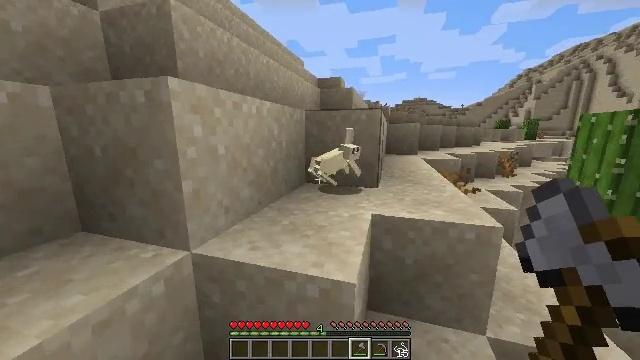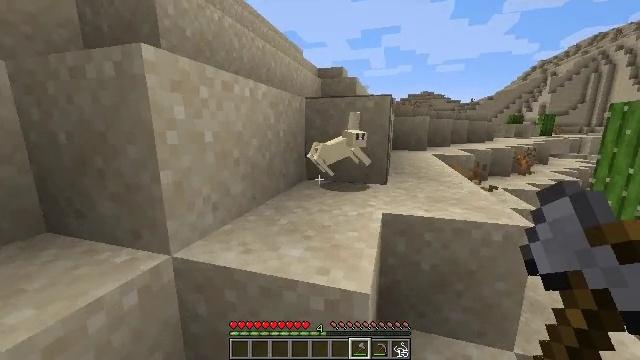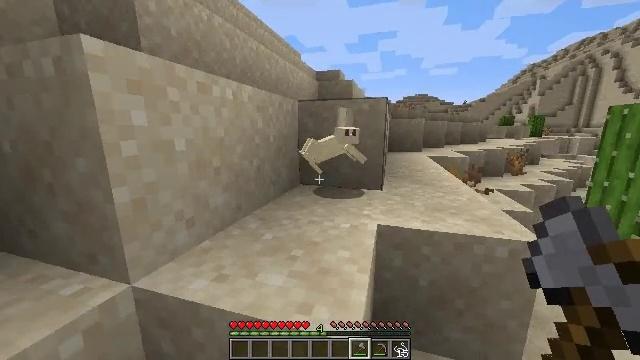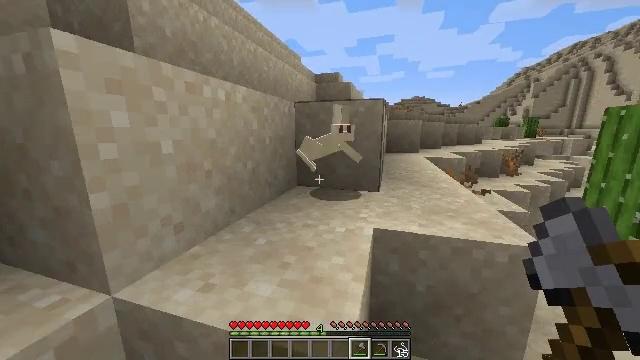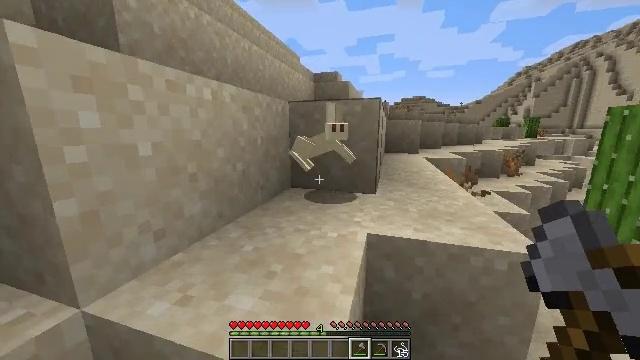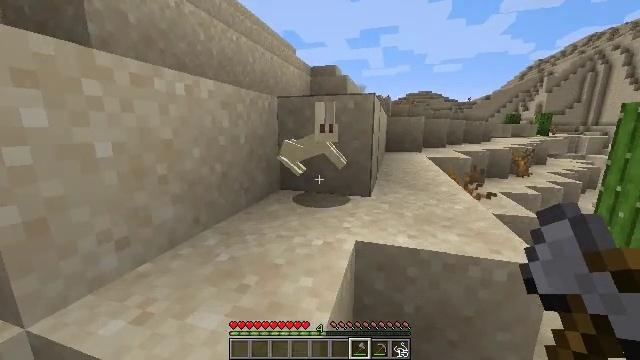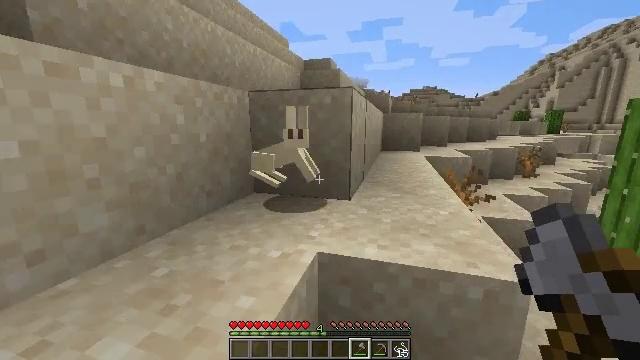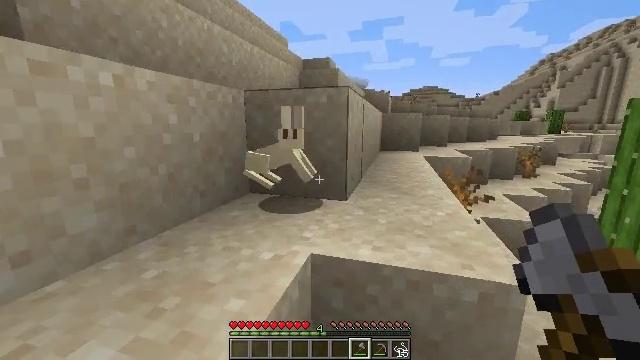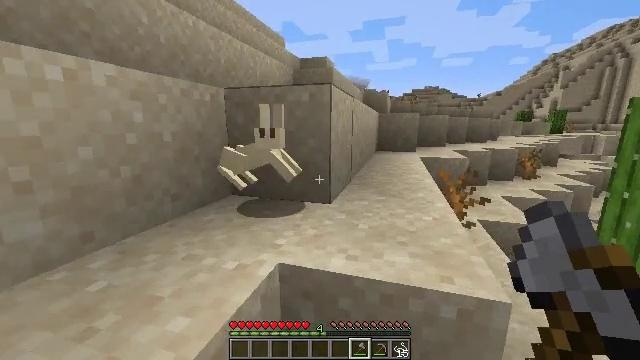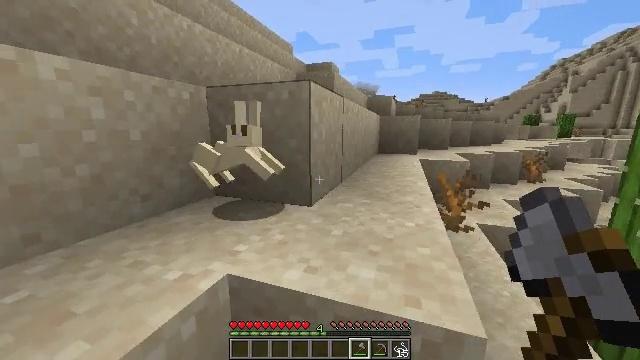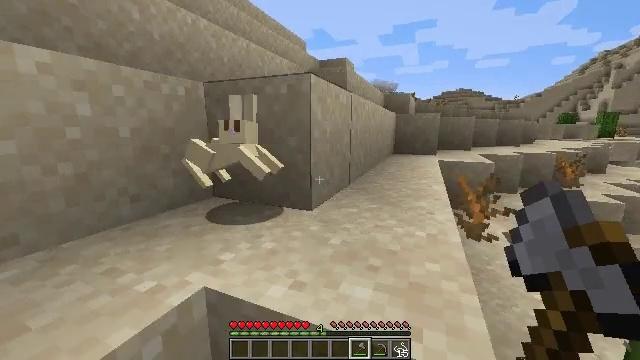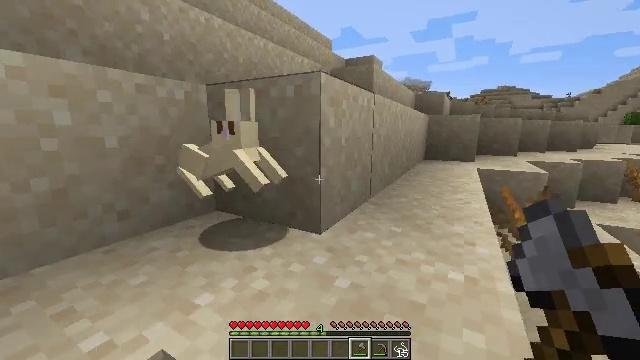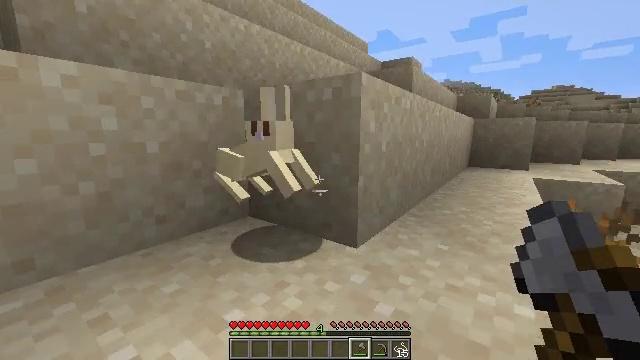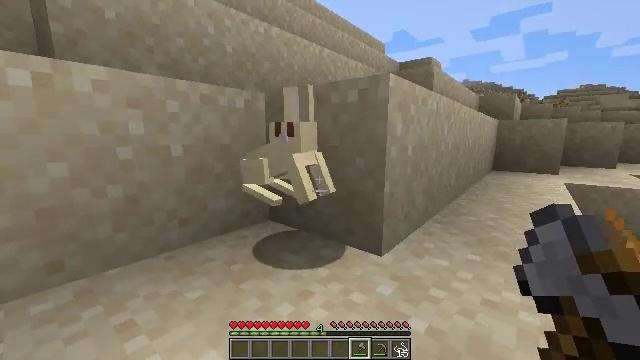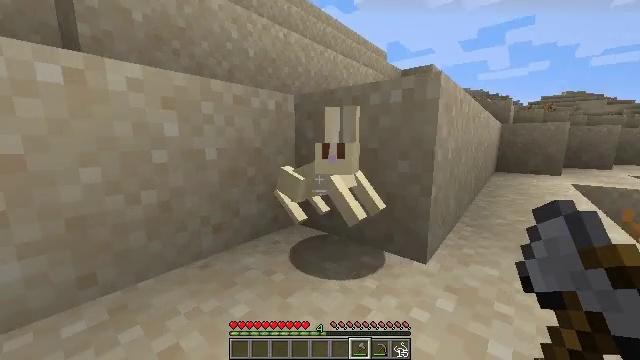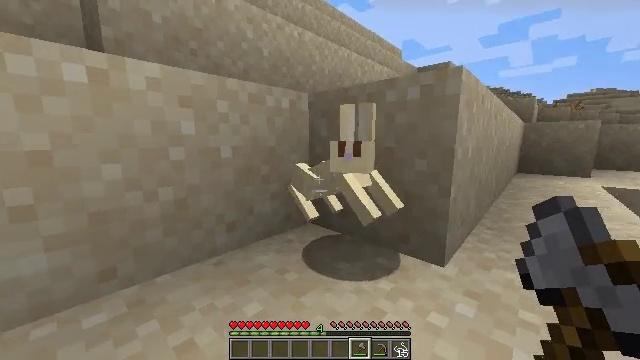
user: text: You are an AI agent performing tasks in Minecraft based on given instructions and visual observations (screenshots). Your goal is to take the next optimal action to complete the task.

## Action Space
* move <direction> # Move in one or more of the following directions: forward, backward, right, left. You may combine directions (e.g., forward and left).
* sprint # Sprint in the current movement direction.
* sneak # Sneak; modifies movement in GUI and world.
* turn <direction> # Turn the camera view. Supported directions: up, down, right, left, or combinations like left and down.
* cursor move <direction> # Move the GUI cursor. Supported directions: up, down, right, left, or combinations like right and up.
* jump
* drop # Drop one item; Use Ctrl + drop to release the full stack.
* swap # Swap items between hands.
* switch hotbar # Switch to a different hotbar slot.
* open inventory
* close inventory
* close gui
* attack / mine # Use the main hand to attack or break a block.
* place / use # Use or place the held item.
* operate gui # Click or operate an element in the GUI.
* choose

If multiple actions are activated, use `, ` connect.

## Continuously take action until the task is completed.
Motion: motion action
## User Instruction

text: Combat the rabbit.
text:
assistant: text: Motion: move forward and move right
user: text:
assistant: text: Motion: move forward and move right
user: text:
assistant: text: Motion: no_op
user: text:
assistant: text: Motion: move right
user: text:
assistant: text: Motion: move forward and move right
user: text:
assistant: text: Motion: move forward and move right
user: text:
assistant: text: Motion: move forward and move right
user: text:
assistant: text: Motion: move forward and move right
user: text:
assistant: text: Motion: move forward and move right, turn left
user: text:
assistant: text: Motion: move forward, turn left
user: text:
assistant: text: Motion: move forward, turn left
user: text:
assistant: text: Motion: move forward and move left, turn left and up
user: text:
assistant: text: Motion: move forward and move left, turn left
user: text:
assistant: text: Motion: move forward and move left
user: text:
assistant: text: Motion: move forward, turn left
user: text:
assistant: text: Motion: turn left
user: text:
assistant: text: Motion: no_op
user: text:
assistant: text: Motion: no_op
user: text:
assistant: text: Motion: no_op
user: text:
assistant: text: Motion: turn right
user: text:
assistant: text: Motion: turn right
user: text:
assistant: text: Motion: attack / mine
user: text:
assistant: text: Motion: attack / mine
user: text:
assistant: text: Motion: turn up, attack / mine
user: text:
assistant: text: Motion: no_op
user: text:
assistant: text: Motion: no_op
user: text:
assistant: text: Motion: no_op